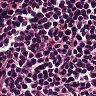
Metastatic tissue present: no